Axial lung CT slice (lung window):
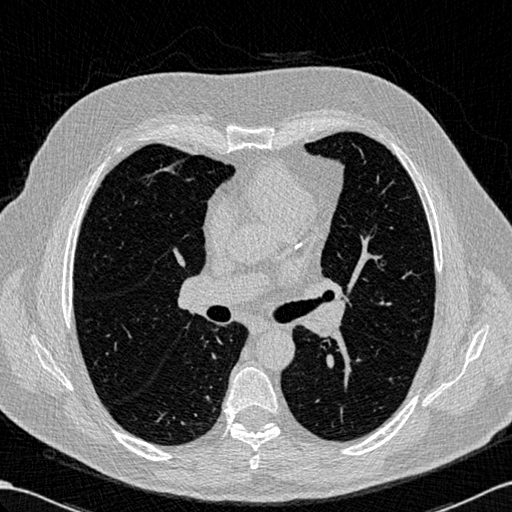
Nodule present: no